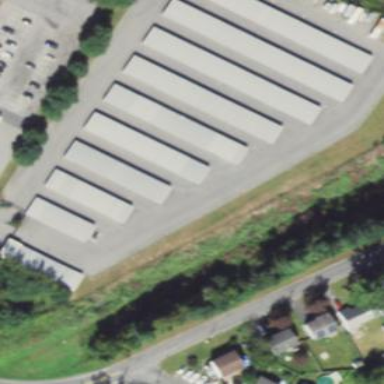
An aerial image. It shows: Storage rental shop.